Question: I want to know how Scott shown the version of KRE used on the application that he launched:

I know how show .NET version (System.Environment.Version) but this is the KRE version.
I've found this on his blog and I think he did that on events. This is his blog page where he did it: <URL>
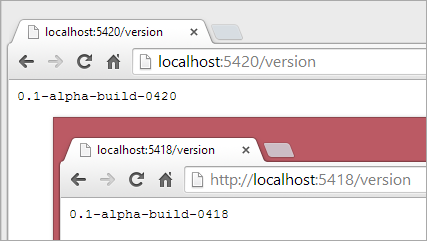
Answer: <URL> is how you get the runtime version programmatically.
If you just want to see it rather than using it in code, you might consider using the 'RuntimeInfo' middleware from the 'Diagnostics' package. See <URL> sample